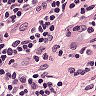
Metastatic tissue present: no